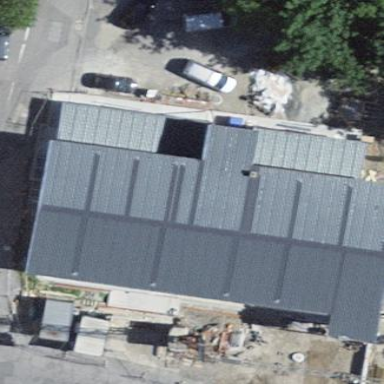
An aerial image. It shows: Commercial building.